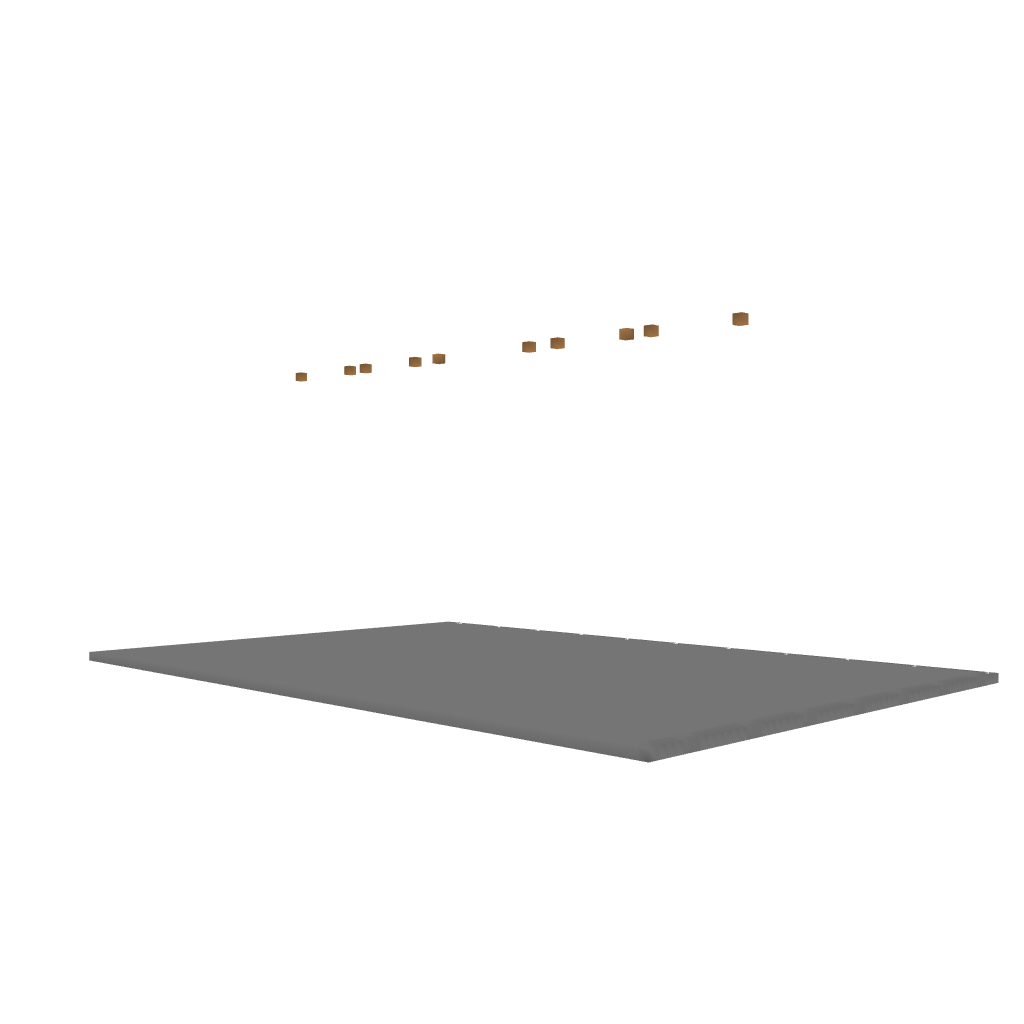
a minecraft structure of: Brandenburg Gate